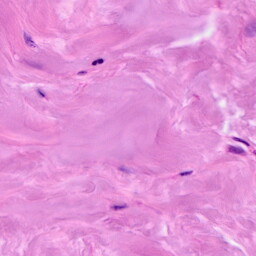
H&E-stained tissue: Breast